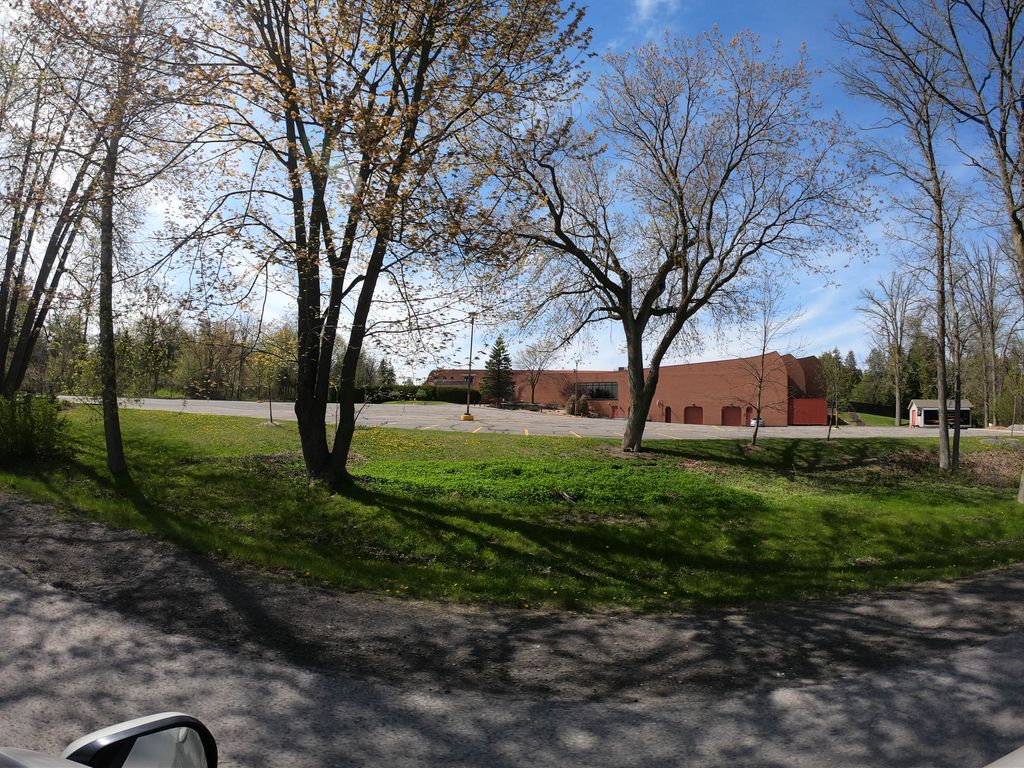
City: ottawa-gatineau